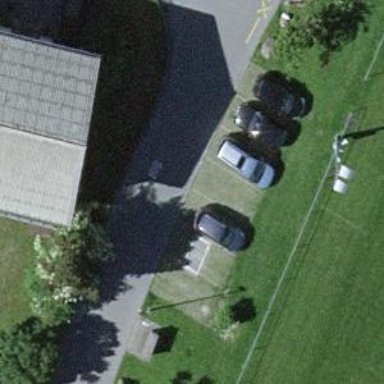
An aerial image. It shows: Parking area with surface.